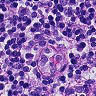
Metastatic tissue present: no